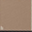
Piece: xx